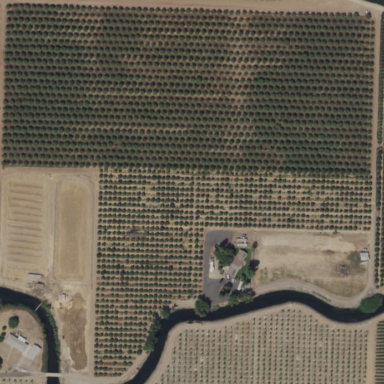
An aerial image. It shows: Orange orchard with rows of orange trees.